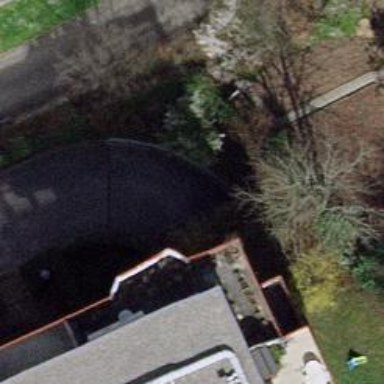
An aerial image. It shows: Parking entrance.